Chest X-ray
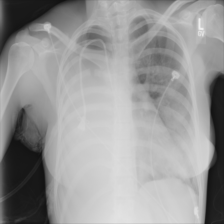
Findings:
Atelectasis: negative
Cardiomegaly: negative
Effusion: negative
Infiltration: positive
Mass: negative
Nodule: negative
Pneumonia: negative
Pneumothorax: negative
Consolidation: negative
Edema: positive
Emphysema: negative
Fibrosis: negative
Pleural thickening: negative
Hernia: negative